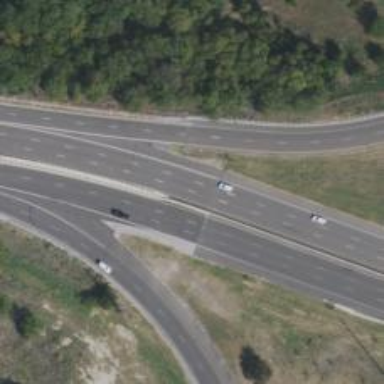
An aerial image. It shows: Motorway link.